Interaction volume radius: 5 \u00c5
Interaction volume height: 30 \u00c5
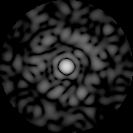
Disorder parameter: 0.8454